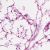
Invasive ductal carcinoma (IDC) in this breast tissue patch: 0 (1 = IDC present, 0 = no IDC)